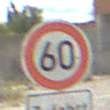
Verkehrszeichen: Geschwindigkeit60
Zusatzzeichen unten: HinweiseAufGefahrenDurchVerbaleAngabe11
Umgebung: Outdoor, Suburban
Tageszeit: Midday
Wetter: PartlyCloudy
Licht: Natural
Jahreszeit: Summer
Kontrast: HighContrast